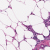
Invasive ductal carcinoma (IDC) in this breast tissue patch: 0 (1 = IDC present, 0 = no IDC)